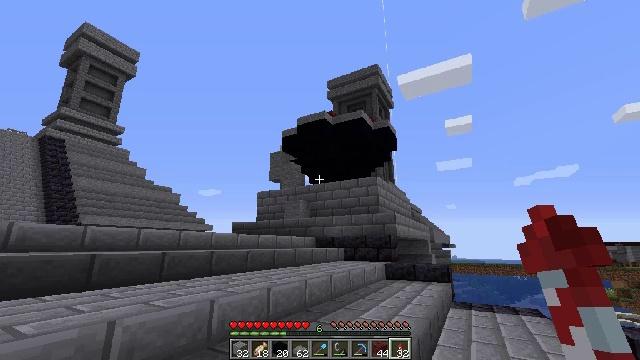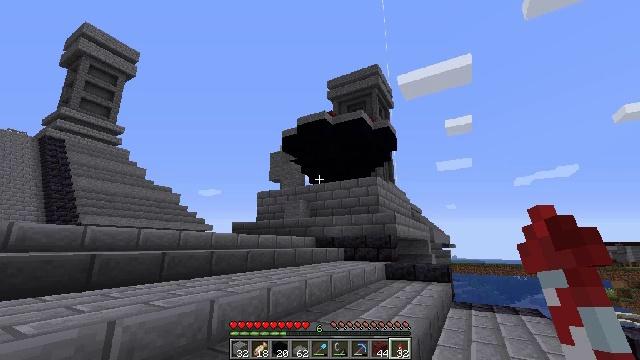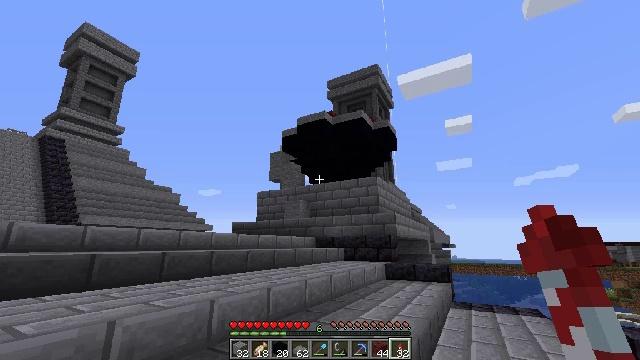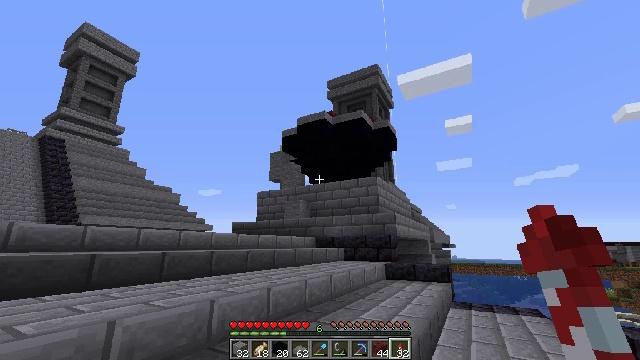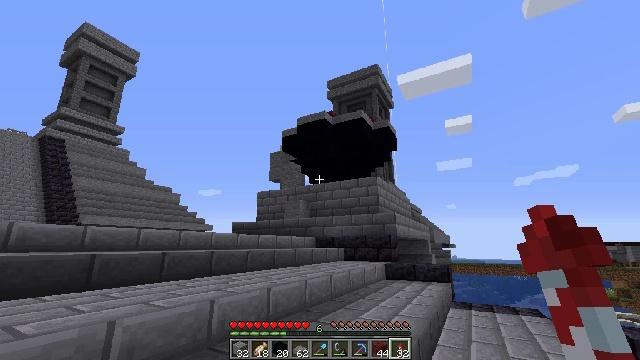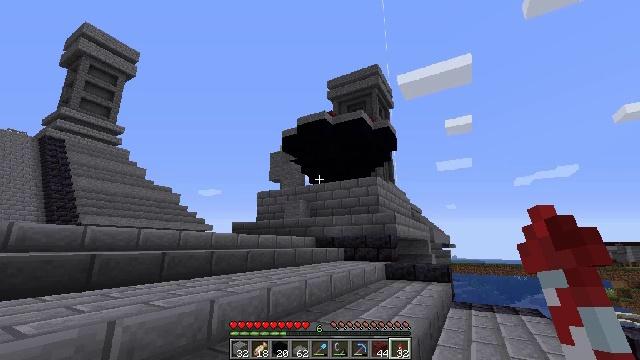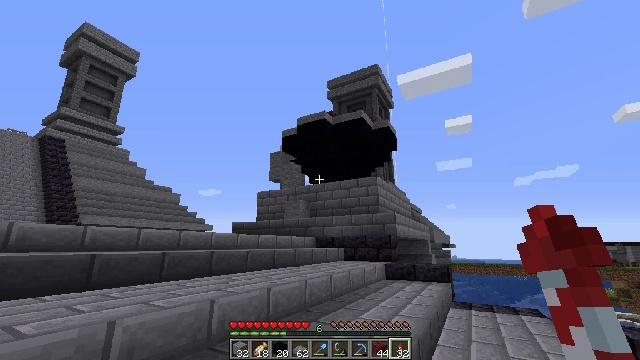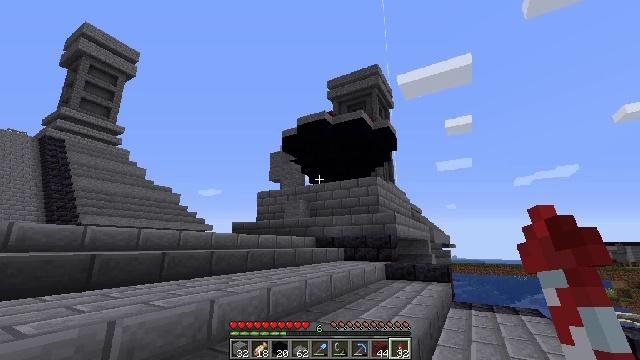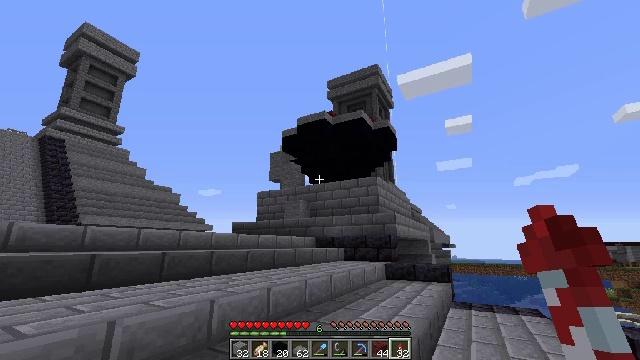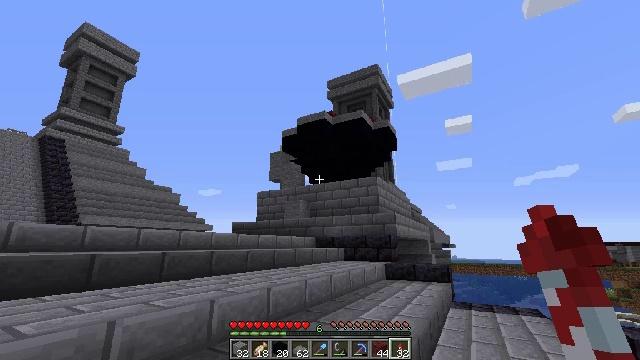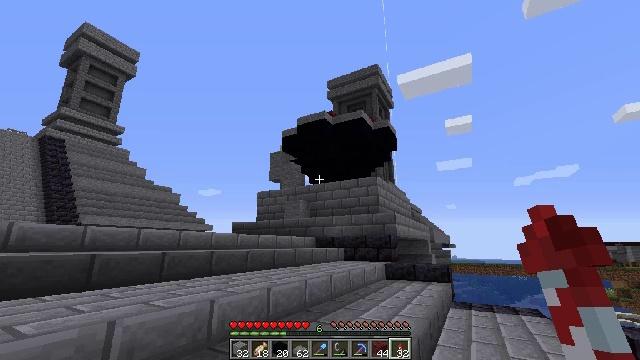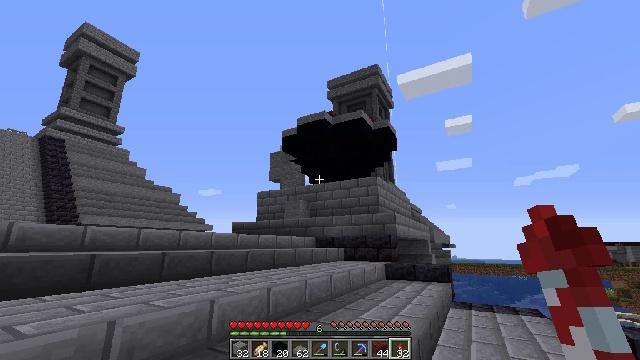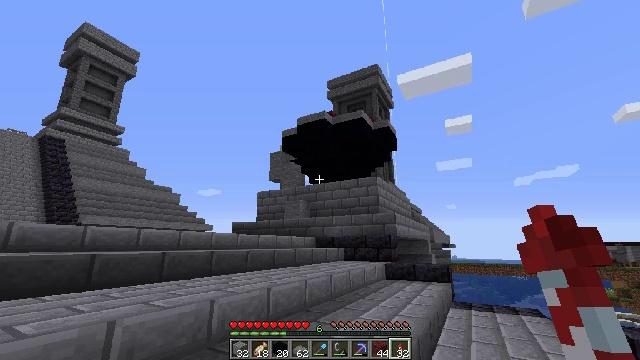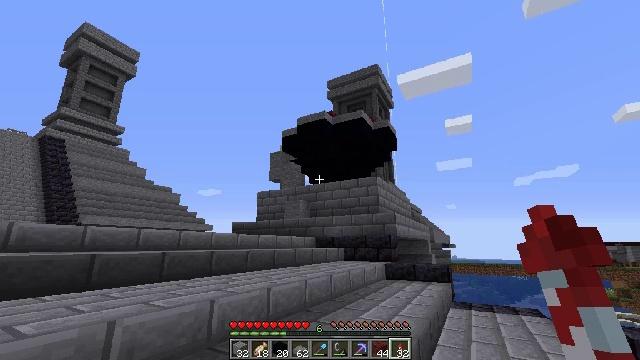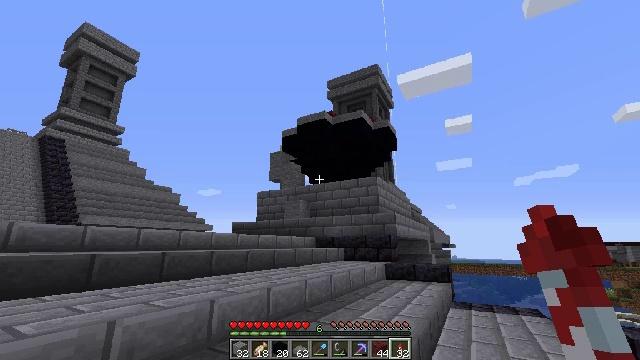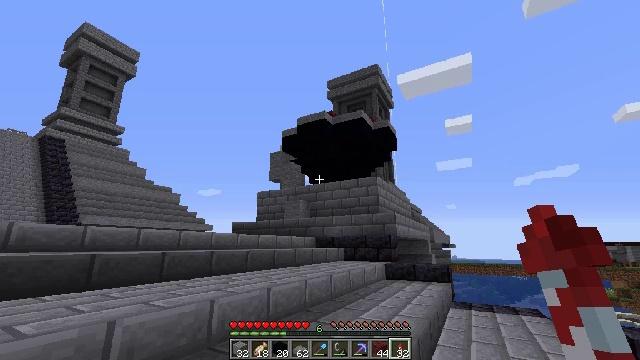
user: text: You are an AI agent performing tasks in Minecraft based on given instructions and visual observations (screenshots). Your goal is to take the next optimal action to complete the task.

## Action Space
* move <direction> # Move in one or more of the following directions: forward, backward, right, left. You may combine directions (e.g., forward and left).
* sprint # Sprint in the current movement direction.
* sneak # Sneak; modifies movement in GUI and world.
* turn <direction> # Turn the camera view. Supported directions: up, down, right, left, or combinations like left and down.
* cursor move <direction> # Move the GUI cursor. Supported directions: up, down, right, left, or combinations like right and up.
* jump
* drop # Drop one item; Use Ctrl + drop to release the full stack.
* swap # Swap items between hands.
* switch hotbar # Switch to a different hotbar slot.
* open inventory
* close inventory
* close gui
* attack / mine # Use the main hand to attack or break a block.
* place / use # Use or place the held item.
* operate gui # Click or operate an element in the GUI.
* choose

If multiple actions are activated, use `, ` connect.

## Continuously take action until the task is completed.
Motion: motion action
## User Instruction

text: Craft white concrete powder with the right recipe in the crafting table.
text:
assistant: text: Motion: no_op
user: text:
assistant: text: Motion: no_op
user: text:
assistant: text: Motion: no_op
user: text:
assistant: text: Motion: no_op
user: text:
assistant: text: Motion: no_op
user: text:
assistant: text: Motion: no_op
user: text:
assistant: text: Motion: no_op
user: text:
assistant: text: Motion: no_op
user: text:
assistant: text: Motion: no_op
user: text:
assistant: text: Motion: no_op
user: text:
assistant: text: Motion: no_op
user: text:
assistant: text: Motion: no_op
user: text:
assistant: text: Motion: no_op
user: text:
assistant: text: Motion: no_op
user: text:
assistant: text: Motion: no_op
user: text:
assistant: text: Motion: no_op
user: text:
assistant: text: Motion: no_op
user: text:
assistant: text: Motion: no_op
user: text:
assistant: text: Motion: no_op
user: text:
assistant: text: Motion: no_op
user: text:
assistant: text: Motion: no_op
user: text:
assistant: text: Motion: no_op
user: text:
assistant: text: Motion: no_op
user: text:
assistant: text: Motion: no_op
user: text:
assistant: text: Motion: no_op
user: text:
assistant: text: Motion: no_op
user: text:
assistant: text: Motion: no_op
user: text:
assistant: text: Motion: no_op
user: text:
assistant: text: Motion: no_op
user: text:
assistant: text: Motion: no_op